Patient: sex F, age 60
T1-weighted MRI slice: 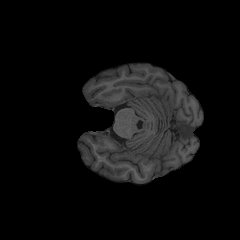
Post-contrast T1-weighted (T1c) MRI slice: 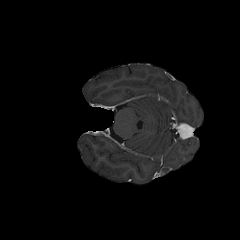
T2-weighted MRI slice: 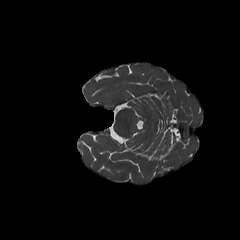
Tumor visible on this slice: no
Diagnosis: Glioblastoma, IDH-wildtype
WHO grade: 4